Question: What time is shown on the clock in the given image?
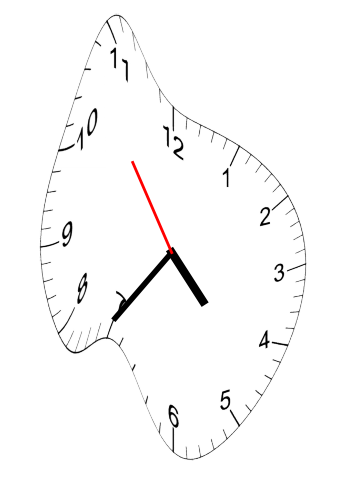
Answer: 04:35:54